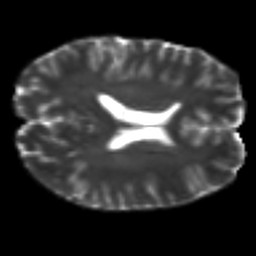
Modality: T2w
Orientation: axial
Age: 27
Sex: male
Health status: ill
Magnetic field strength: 3 T
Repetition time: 9 s
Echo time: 0.093 s